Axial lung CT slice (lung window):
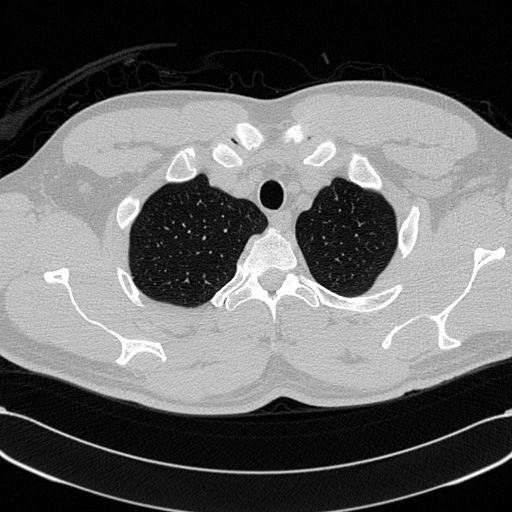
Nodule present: no